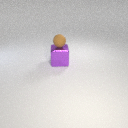
small brown rubber sphere above large purple metal cube